Interaction volume radius: 10 \u00c5
Interaction volume height: 20 \u00c5
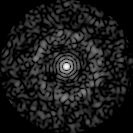
Disorder parameter: 0.837